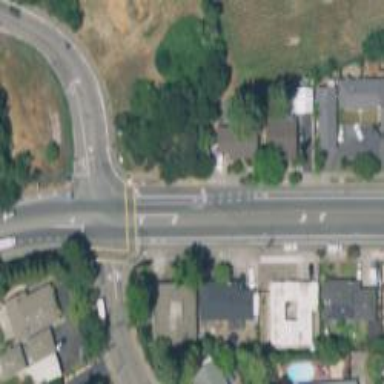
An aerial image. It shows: Marked crossing on footway.